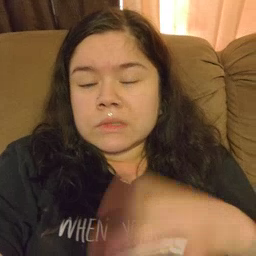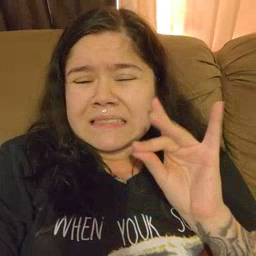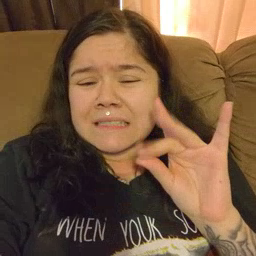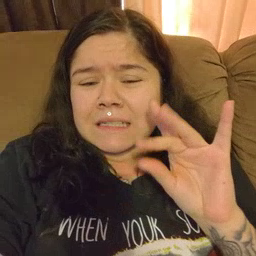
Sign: sticky